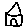
Label: house